Question: I write the following code and set a breakpoint in xcode:
'''
#include <iostream>
using namespace std;
int main(int argc, const char * argv[])
{
int array[12];
return 0; //Set breakpoint here
}
'''

The debugger panel shows the first 6 elements contain non zero 'int's. Why is this?
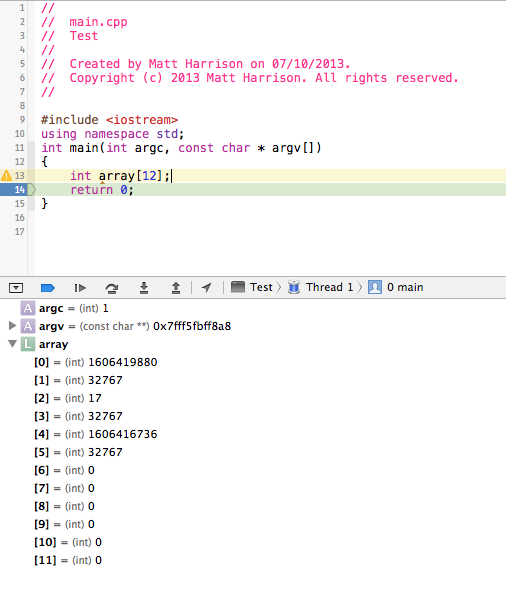
Answer: '''
int array[12];
'''
This declares an array with 12 elements, not an empty array.
Furthermore it declares them without an initializer, which (in function scope) means that they will be default initialized. For 'int' that means no initialization is performed and the resulting 'int's will have indeterminate values. This behavior is defined in the specification for C++.
If you want to zero initialize the array then you need to give it an initializer:
'''
int array[12] = {};
'''
The reason that this is not forced behavior is that there is a performance cost to initialization and some programs are written to work correctly without needing to suffer that penalty.